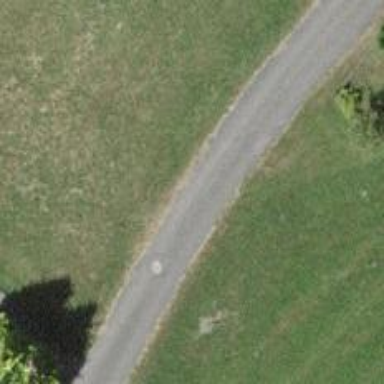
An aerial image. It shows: Residential road.